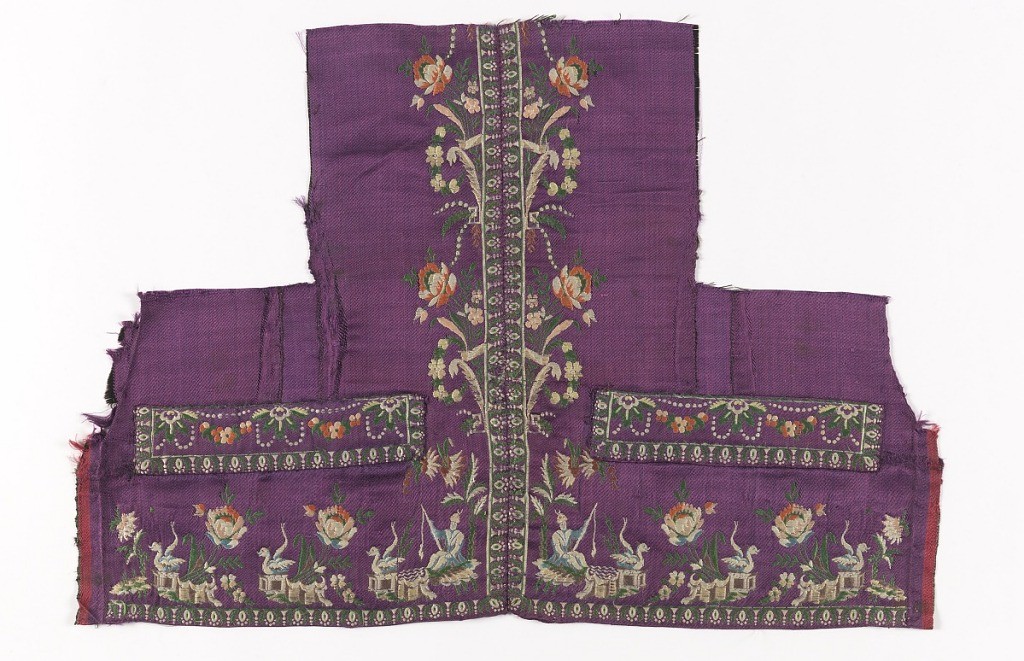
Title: Waistcoat fragment
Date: late 18th century
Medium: silk Technique: woven
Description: Fragment of a waistcoat front brocaded in a multicolored chinoiserie pattern of a fisherman with a large bird along bottom edge. Flower and bead garland on the center front and pockets.